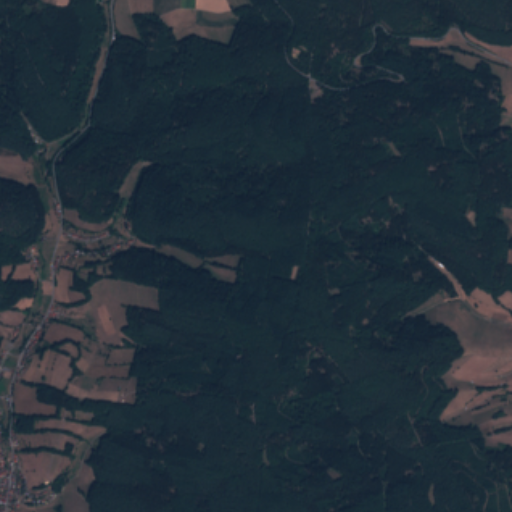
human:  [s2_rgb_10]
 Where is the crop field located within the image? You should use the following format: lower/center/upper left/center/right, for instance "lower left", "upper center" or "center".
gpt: The crop field is located in the upper left of the image.
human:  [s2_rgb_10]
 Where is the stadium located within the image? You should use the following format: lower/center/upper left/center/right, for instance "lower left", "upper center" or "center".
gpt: The stadium is located in the lower left of the image.
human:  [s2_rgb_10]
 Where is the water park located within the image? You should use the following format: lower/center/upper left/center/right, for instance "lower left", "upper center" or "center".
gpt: The water park is located in the upper left of the image.
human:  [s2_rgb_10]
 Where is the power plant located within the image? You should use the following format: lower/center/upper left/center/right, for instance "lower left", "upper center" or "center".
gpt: There is no power plant in the image.